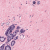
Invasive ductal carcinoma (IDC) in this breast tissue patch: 0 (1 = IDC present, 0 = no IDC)